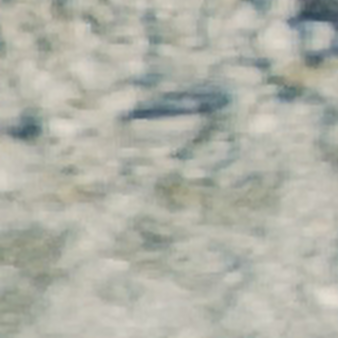
Label: other